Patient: sex M, age 57
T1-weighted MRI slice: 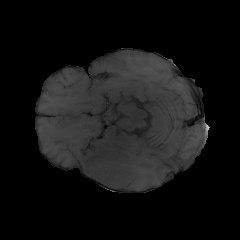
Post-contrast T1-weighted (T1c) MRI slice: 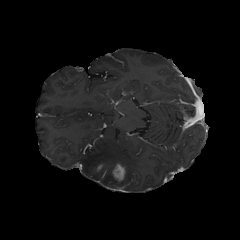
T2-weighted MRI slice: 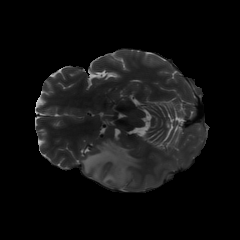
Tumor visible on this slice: yes
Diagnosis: Glioblastoma, IDH-wildtype
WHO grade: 4